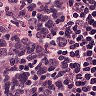
Metastatic tissue present: no